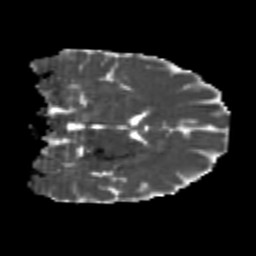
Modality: MD
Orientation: coronal
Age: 23
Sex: male
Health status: healthy
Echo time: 0.074 s